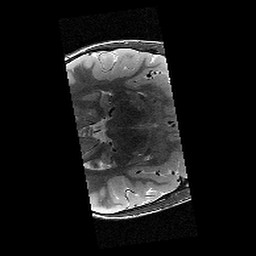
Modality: T2w
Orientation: axial
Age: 10
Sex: male
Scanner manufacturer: siemens
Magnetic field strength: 3 T
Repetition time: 9.23 s
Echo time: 0.067 s